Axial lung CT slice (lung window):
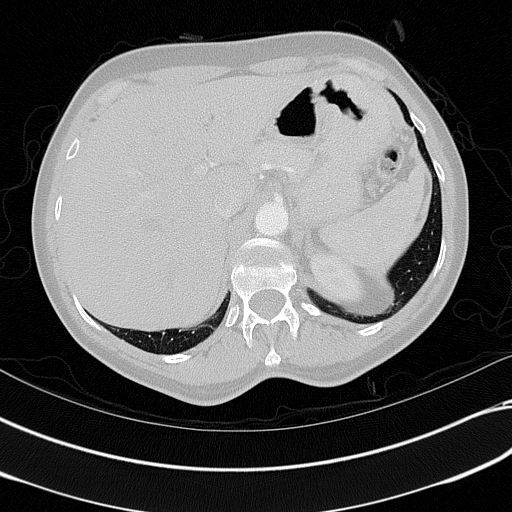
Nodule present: no